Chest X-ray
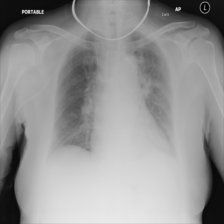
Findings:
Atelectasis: negative
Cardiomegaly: negative
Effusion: negative
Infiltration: negative
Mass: negative
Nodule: negative
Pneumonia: negative
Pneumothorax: negative
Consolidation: negative
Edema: negative
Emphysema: negative
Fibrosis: negative
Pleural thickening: negative
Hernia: negative